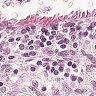
Metastatic tissue present: no